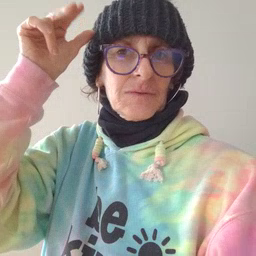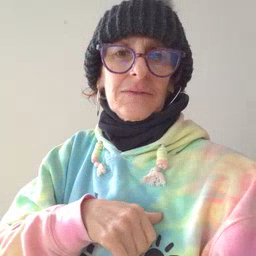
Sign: horse